Interaction volume radius: 10 \u00c5
Interaction volume height: 10 \u00c5
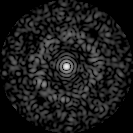
Disorder parameter: 0.8671